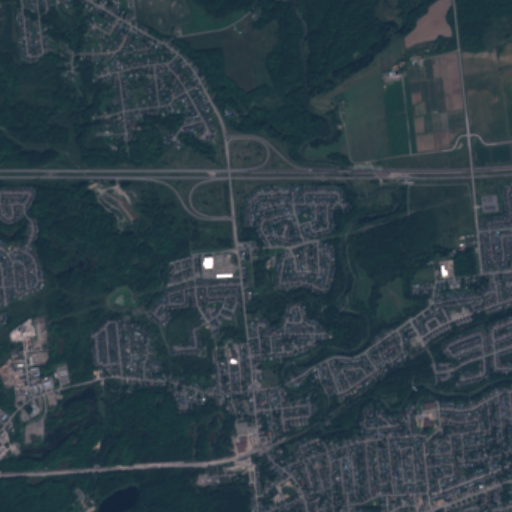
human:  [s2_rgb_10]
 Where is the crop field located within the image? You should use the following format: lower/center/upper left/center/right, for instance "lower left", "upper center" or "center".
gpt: The crop field is located in the upper of the image.
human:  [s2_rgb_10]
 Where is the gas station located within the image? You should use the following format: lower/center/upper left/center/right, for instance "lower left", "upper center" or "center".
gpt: The gas station is located in the center of the image.
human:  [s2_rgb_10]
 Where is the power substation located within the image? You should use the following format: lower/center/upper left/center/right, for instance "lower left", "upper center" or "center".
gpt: The power substation is located in the center right of the image.
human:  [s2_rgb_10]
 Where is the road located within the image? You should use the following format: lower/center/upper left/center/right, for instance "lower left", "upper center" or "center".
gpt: There is no road in the image.